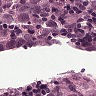
Metastatic tissue present: yes